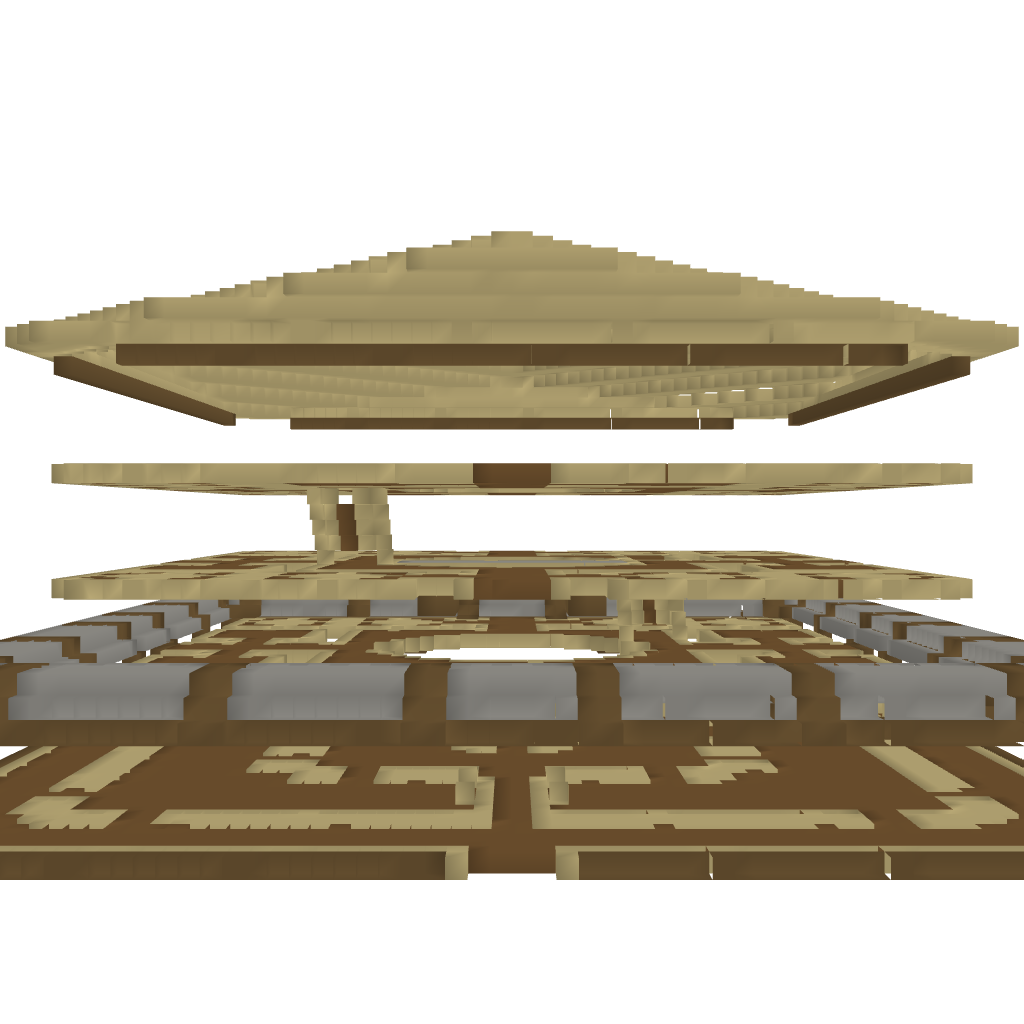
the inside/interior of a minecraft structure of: RCSys - Wooden Store 64x64x33